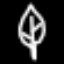
Label: leaf